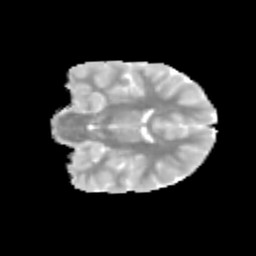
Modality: MD
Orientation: coronal
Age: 11
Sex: male
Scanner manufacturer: siemens
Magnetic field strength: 3 T
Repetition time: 3.8 s
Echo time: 0.07 s